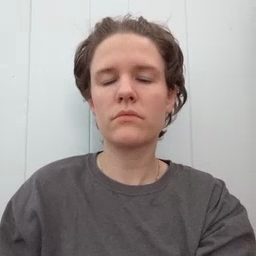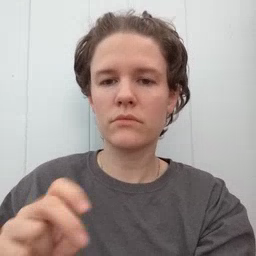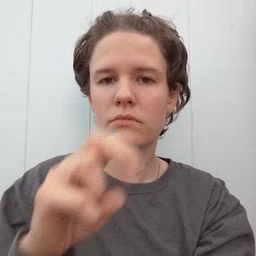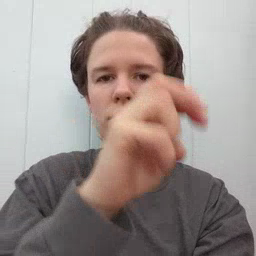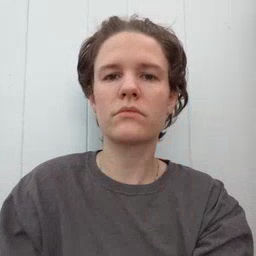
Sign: stairs